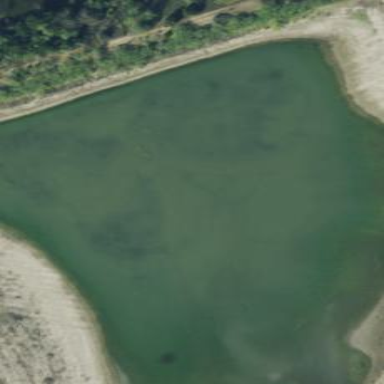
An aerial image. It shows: Lake with natural water.